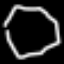
Label: octagon